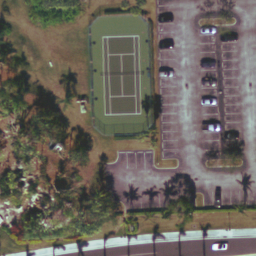
Label: tennis court